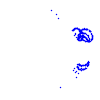
Particle: pion